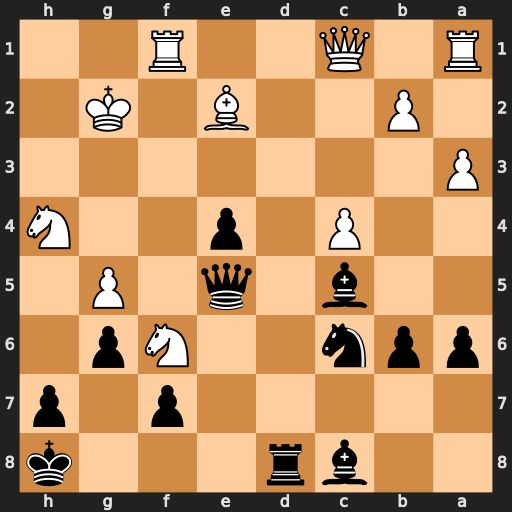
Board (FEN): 2br3k/5p1p/ppn2Np1/2b1q1P1/2P1p2N/P7/1P2B1K1/R1Q2R2
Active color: b
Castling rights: -
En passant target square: -
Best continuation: Bd6 Qf4 Qxf4 Rxf4 Bxf4